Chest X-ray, PA view. Patient: 20 years old, sex F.
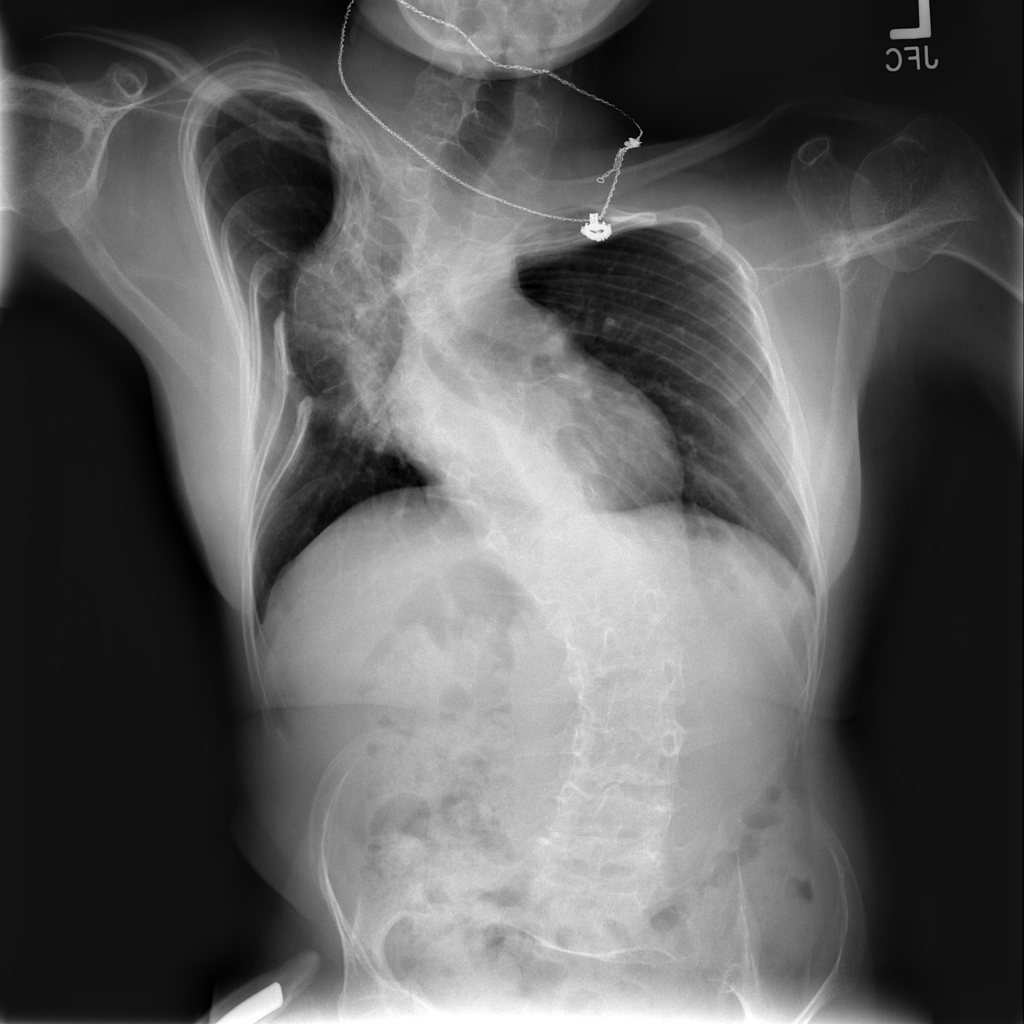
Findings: No Finding